Aerial crown-view tile of a tropical tree (Barro Colorado Island, Panama), acquired 20241014:
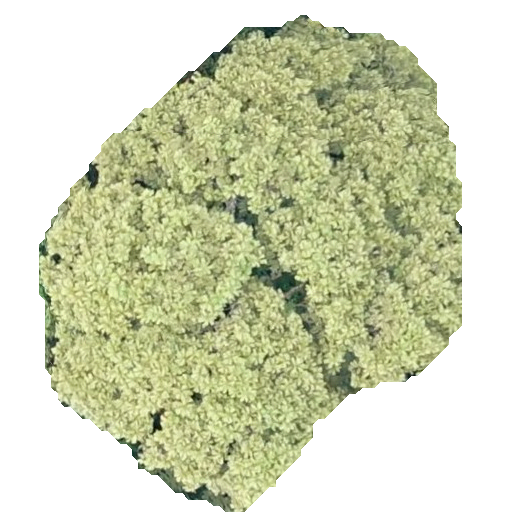
Species: Dipteryx oleifera
GBIF accepted scientific name: Dipteryx oleifera
Crown area: 226.329 m²